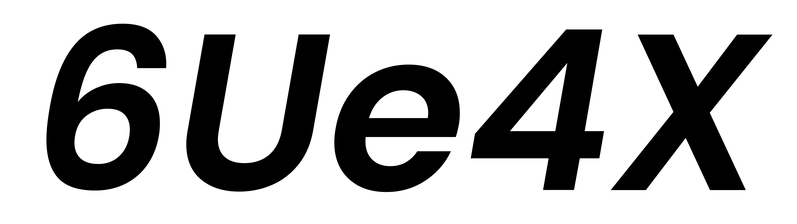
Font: Poppins-SemiBoldItalic